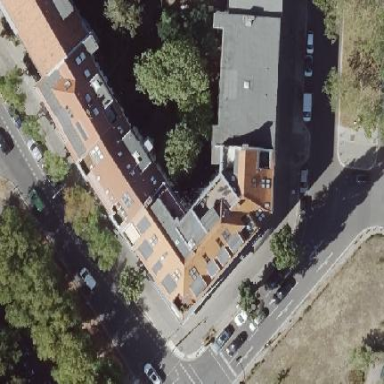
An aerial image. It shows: Hipped roof on apartment building.